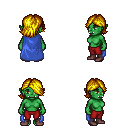
a pixel art fantasy rpg character, female body template, orc, green skin, blue cape, red pants, blonde swoop hairstyle, maroon shoes, four views (front, back, left, right), 2x2 character sprite sheet, small pixel art, hard edges, no anti-aliasing